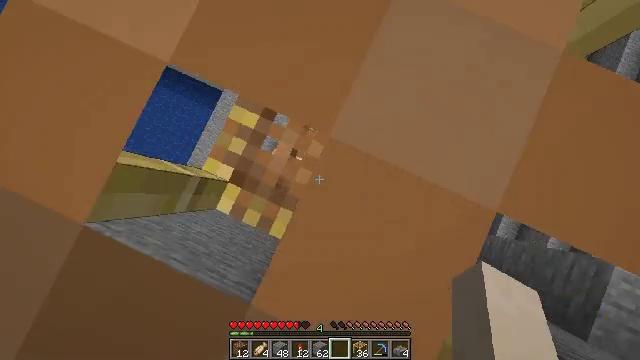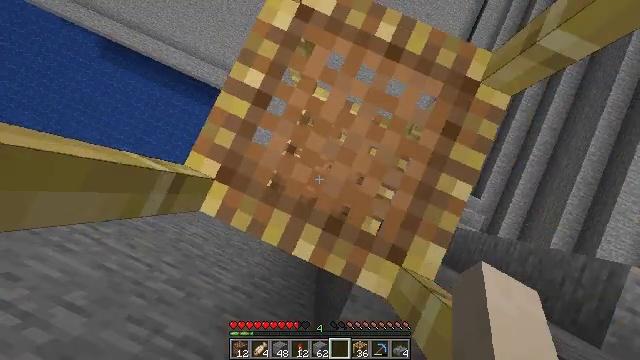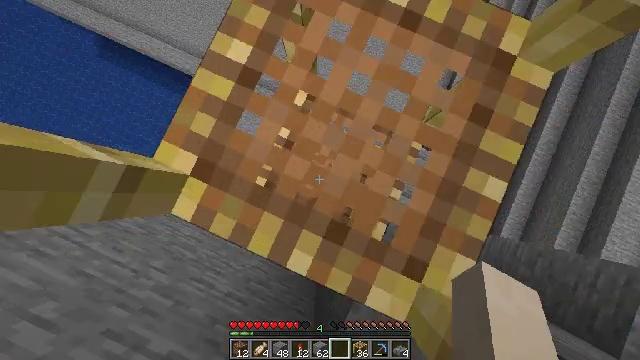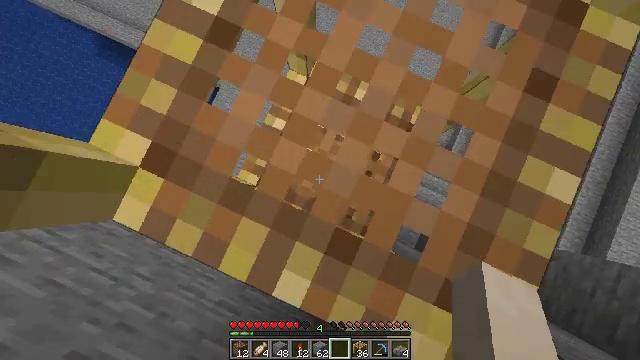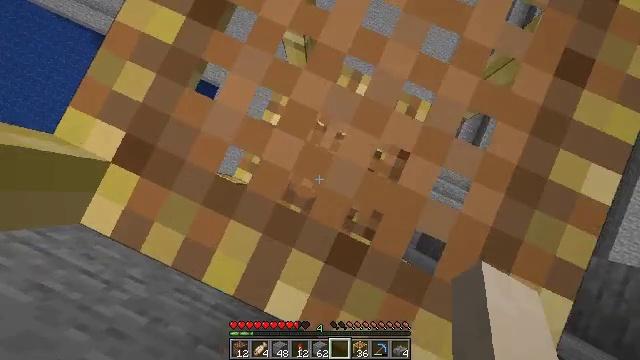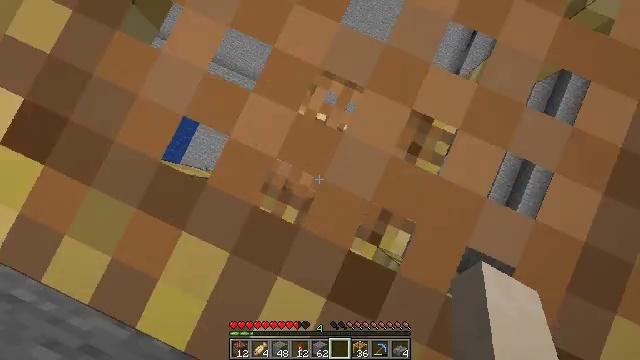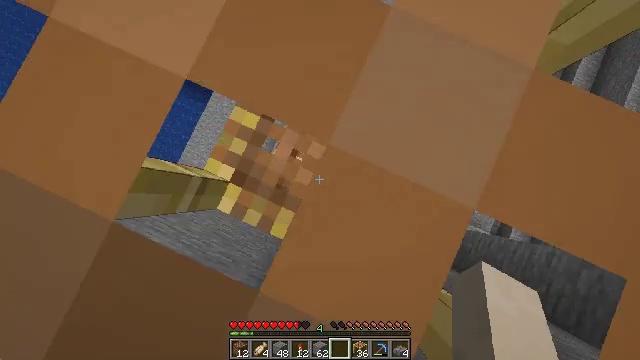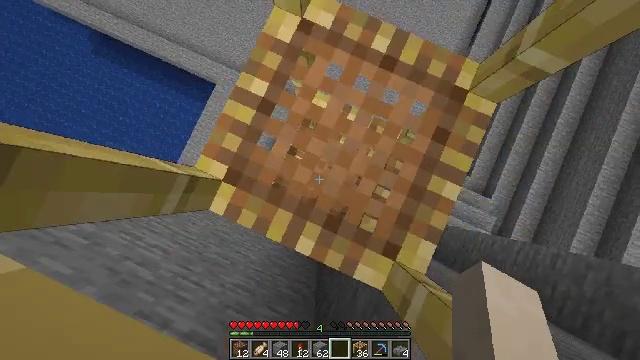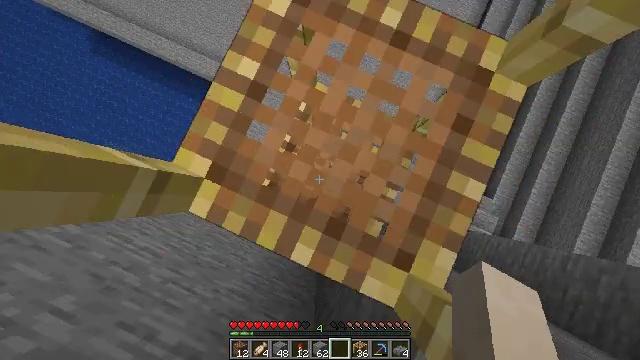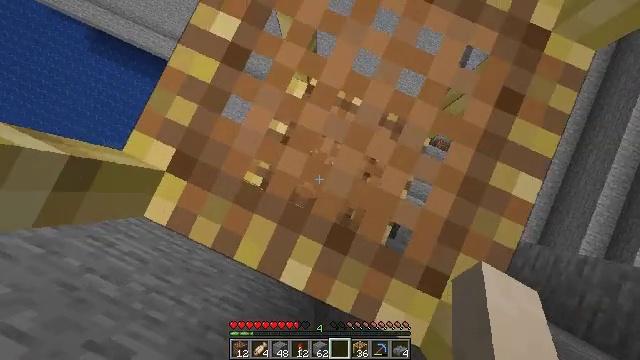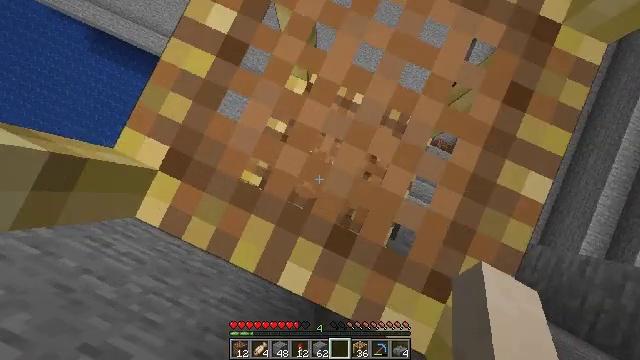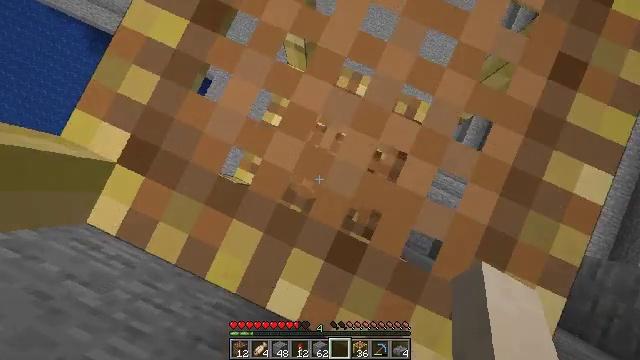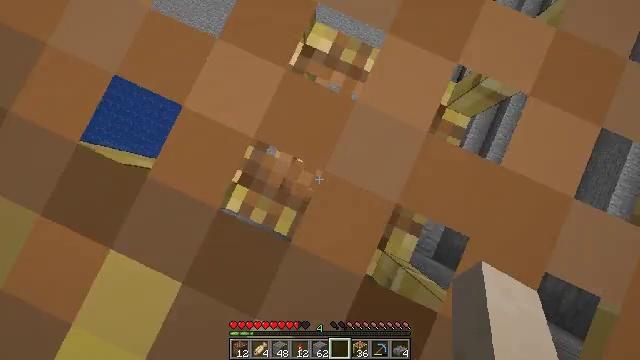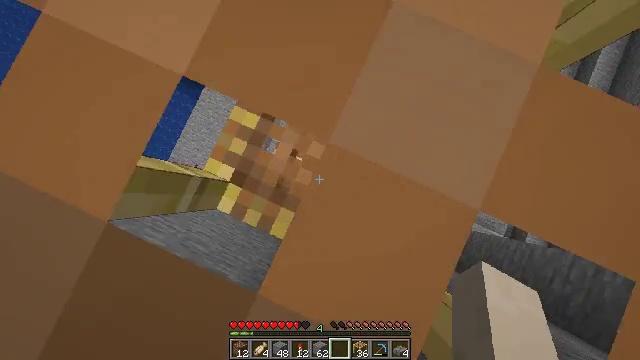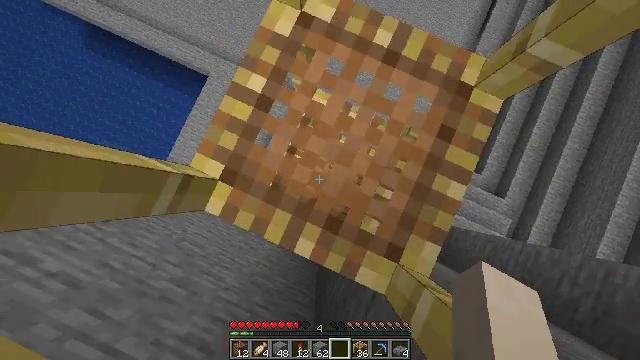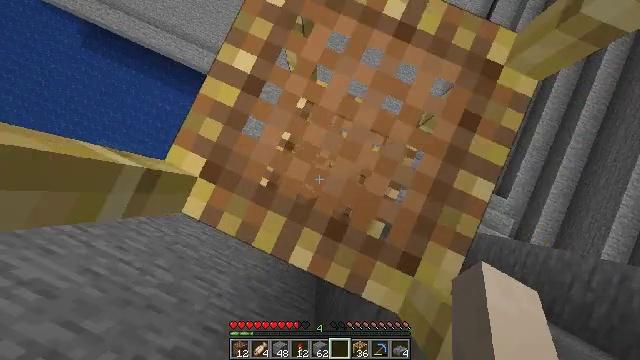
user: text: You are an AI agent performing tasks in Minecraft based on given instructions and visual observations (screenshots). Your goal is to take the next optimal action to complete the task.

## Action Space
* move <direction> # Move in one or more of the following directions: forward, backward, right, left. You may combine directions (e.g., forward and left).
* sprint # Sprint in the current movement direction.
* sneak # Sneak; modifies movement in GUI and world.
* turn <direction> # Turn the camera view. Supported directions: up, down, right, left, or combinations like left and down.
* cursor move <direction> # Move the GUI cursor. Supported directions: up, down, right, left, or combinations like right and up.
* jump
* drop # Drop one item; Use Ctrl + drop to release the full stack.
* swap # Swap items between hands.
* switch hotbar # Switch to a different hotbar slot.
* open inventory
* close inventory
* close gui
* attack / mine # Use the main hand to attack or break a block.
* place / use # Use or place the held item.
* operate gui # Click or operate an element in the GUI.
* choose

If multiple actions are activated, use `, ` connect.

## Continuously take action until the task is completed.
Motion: motion action
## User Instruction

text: Mine scaffolding to move it.
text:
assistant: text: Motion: sneak
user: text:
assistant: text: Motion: sneak
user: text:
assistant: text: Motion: sneak
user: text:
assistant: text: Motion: sneak
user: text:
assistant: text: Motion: sneak
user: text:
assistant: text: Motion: sneak
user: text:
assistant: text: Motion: sneak
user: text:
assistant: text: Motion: sneak
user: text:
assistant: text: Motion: sneak
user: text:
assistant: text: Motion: sneak
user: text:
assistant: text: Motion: sneak
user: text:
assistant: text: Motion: sneak
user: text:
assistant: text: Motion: sneak
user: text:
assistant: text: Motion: sneak
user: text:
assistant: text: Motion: sneak
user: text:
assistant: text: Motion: sneak
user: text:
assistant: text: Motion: sneak
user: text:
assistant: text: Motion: sneak
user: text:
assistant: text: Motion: sneak
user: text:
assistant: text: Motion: sneak
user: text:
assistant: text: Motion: sneak
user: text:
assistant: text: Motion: sneak
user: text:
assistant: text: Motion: sneak
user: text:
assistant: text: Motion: sneak
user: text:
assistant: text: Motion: sneak
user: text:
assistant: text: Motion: sneak
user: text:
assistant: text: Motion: sneak
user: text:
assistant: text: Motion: sneak
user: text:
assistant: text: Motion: sneak
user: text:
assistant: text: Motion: sneak